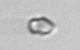
Label: Heterocapsa_rotundata